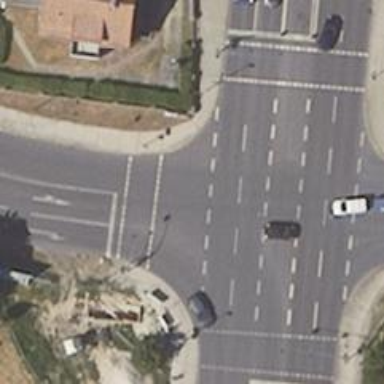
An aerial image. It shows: Crossing with traffic signals.